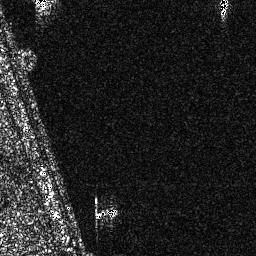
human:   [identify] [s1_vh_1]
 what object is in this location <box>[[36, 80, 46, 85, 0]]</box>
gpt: <ref>1 small ship at the bottom</ref>